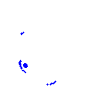
Particle: pion